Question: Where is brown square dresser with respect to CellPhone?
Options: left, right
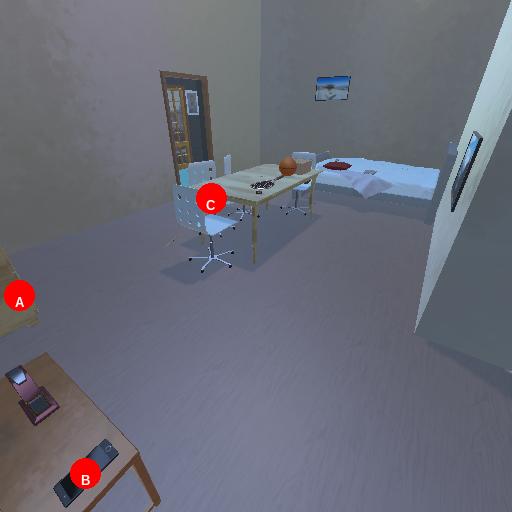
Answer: left